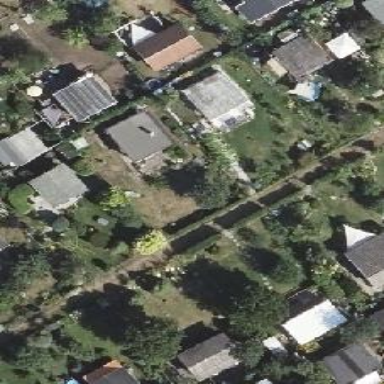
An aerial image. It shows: Plot in the allotments.